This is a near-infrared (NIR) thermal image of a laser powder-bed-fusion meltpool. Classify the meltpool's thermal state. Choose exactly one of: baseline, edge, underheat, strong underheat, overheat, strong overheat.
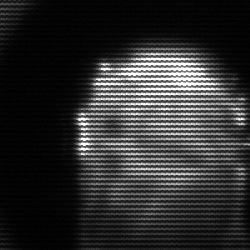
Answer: baseline